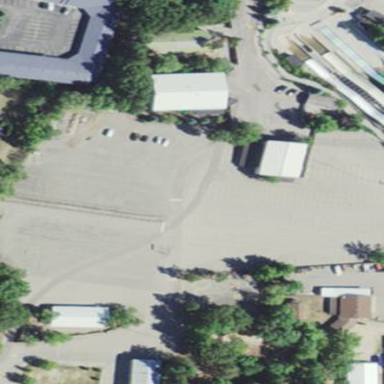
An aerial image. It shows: Parking area with surface.